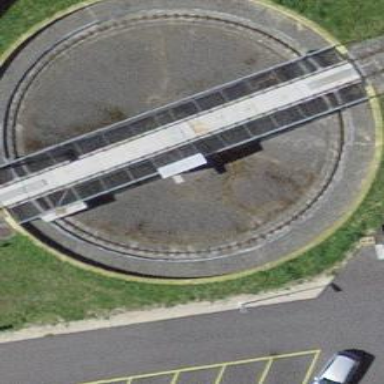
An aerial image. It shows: Railway turntable.